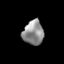
Tissue: lung
Cell type: Epithelial cells
Senescence score: 0.16
Nuclear area (px): 495
Mean DAPI intensity: 142.517